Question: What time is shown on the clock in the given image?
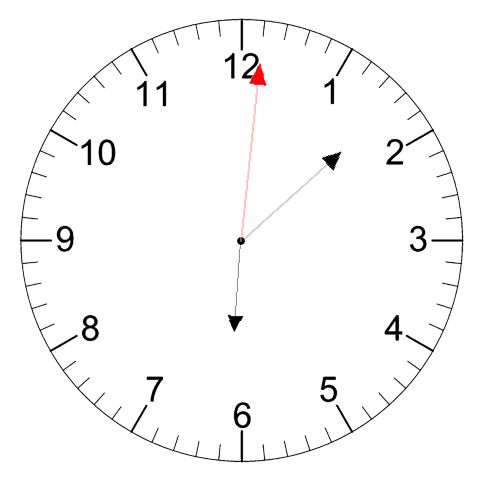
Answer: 06:08:01